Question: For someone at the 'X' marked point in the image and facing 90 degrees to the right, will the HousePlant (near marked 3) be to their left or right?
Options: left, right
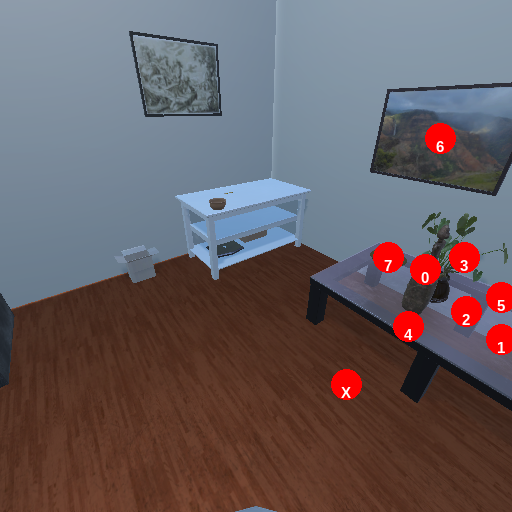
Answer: left